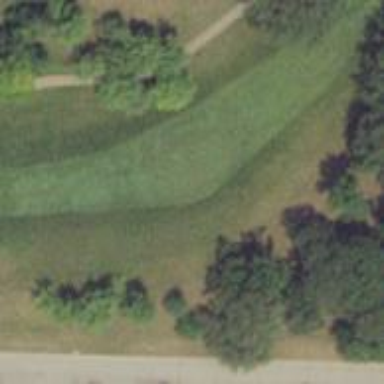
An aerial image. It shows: Grassy area designated as golf fairway.